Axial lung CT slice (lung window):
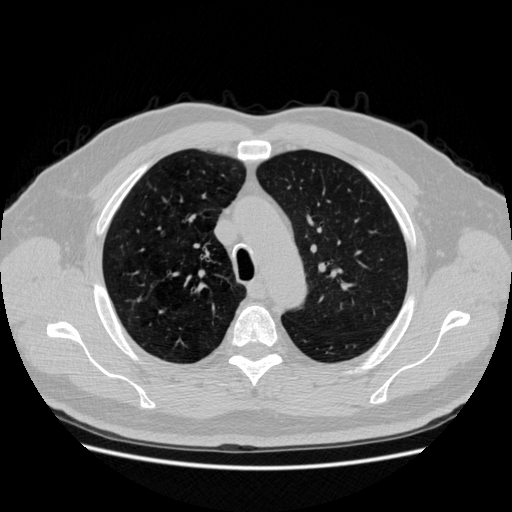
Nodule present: no